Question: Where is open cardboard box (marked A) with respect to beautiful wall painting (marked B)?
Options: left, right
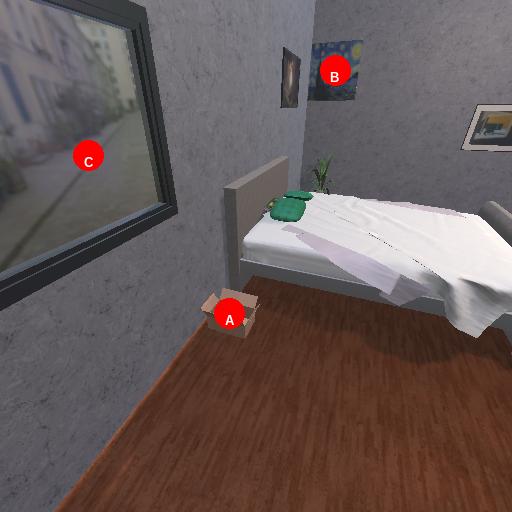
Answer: left